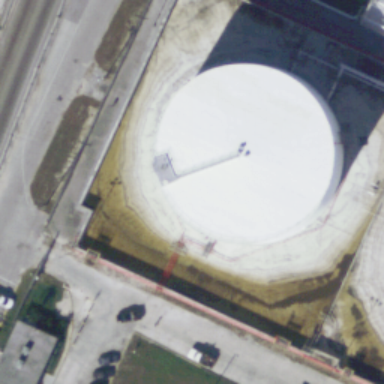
A white storage tank is on the ground .